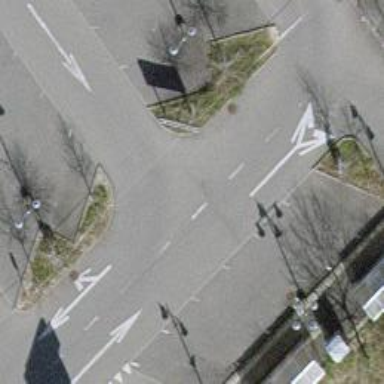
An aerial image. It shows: Asphalt parking aisle road for service vehicles.